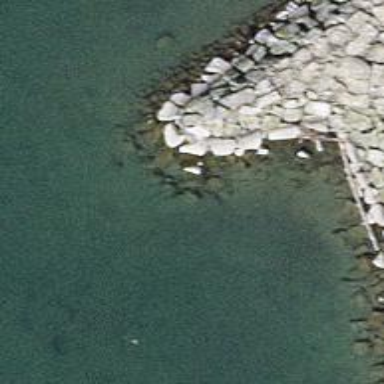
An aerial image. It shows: Breakwater structure.